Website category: camera
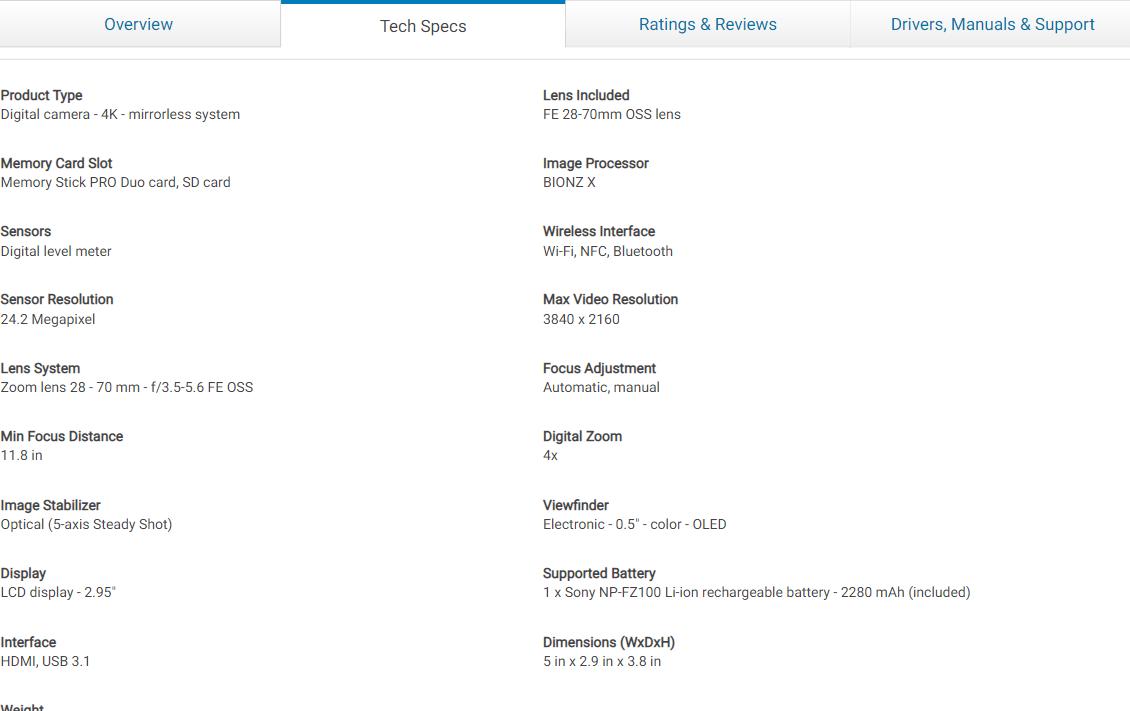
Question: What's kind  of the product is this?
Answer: Digital camera - 4K - mirrorless system

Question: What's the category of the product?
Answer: Digital camera - 4K - mirrorless system

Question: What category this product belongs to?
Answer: Digital camera - 4K - mirrorless system

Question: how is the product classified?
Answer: Digital camera - 4K - mirrorless system

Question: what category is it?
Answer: Digital camera - 4K - mirrorless system

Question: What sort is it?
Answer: Digital camera - 4K - mirrorless system

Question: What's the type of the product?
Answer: Digital camera - 4K - mirrorless system

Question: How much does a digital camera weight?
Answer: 22.93 oz

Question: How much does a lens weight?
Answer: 22.93 oz

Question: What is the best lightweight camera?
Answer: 22.93 oz

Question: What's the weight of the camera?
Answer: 22.93 oz

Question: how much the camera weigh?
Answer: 22.93 oz

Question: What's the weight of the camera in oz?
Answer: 22.93 oz

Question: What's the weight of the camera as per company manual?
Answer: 22.93 oz

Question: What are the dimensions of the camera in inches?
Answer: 5 in x 2.9 in x 3.8 in

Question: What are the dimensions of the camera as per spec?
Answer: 5 in x 2.9 in x 3.8 in

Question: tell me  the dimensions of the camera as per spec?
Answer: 5 in x 2.9 in x 3.8 in

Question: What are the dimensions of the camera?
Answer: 5 in x 2.9 in x 3.8 in

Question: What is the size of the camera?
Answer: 5 in x 2.9 in x 3.8 in

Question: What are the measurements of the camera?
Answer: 5 in x 2.9 in x 3.8 in

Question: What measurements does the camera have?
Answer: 5 in x 2.9 in x 3.8 in

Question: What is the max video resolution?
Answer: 3840 x 2160

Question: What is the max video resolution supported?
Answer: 3840 x 2160

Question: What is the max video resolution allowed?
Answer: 3840 x 2160